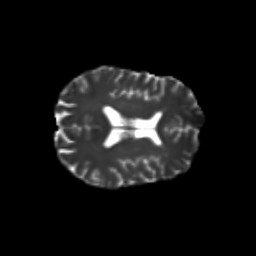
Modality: T2w
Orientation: axial
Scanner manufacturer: siemens
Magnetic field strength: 3 T
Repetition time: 9.2 s
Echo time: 0.084 s